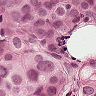
Metastatic tissue present: yes